Question: I have this table in MySQL:

I want to group select results by browser and version.
'''
Array
(
[firefox 3.0] => 2
[chrome 24.0] => 1
[ie 9.0] => 2
[ie 10.0] => 1
)
'''
How to group select to get wanted output?
'''
public function get_browsers() {
$query = "
SELECT browser, COUNT(browser) AS num
FROM table
GROUP BY browser
ORDER BY browser ASC
";
$select = mysqli_query($this->c, $query);
while ($row = mysqli_fetch_array($select)) {
$data[$row['browser']] = (int) $row['num'];
}
return $data;
}
'''
'''
Array
(
[firefox] => 2
[chrome] => 1
[ie] => 3
)
'''
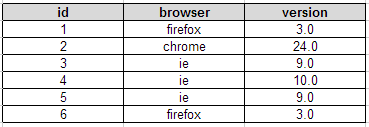
Answer: '''
public function get_browsers() {
$query = '
SELECT browser, version, COUNT(*) AS num
FROM table
GROUP BY browser, version
';
$select = mysqli_query($this->c, $query);
while ($row = mysqli_fetch_array($select)) {
$data[$row['browser'].' '.$row['version']] = (int) $row['num'];
}
return $data;
}
'''